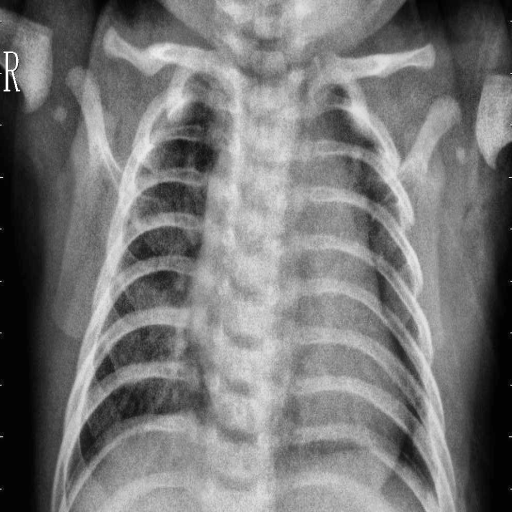
Finding: PNEUMONIA